Field crop: maize
Growth stage: 2
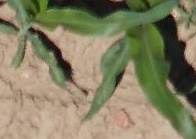
Species: maize